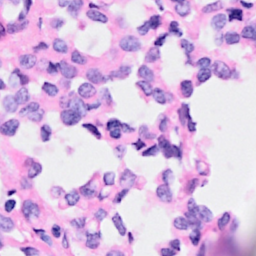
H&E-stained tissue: Breast